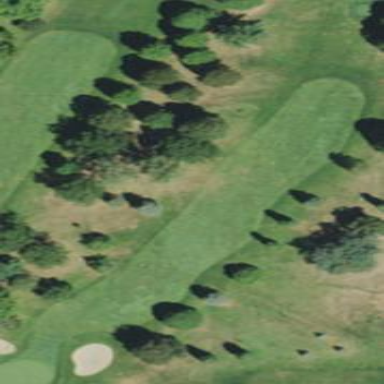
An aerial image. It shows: Golf fairway surrounded by grass.